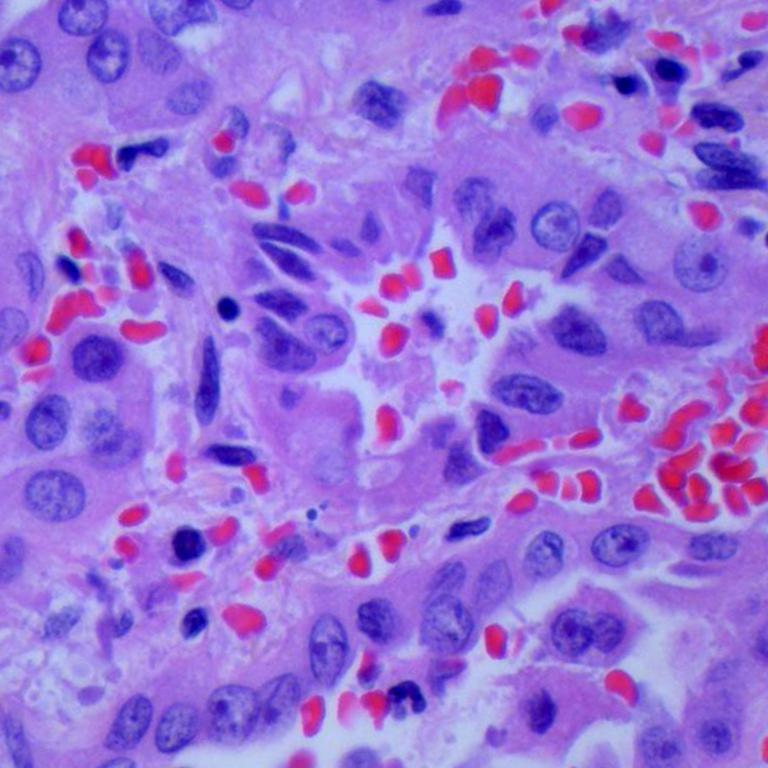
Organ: lung
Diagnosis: adenocarcinomas